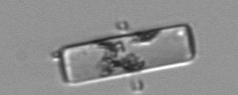
Label: Guinardia_delicatula